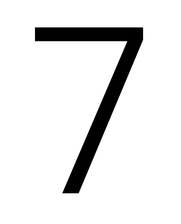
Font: Poppins-Light